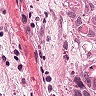
Metastatic tissue present: yes